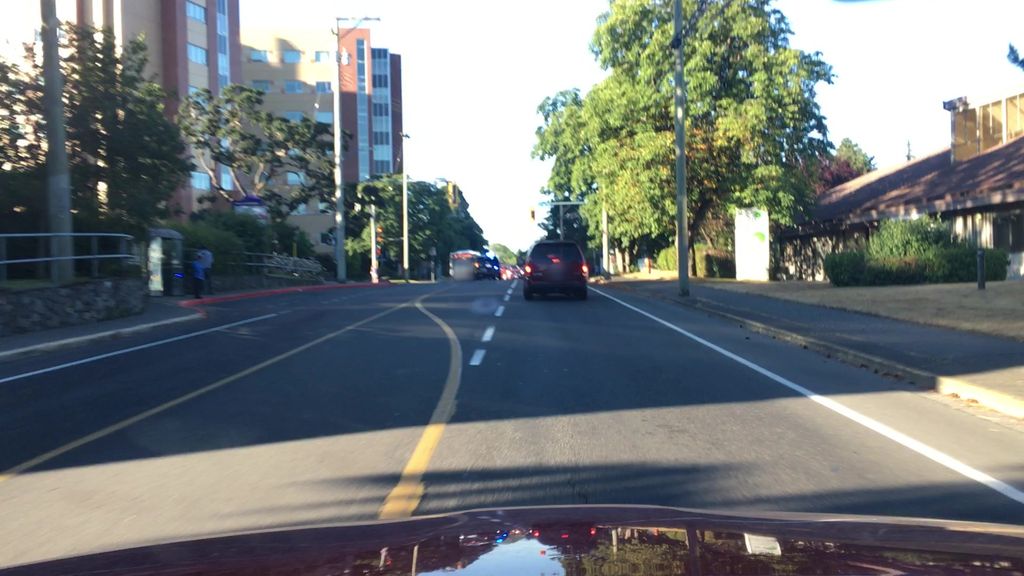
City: victoria